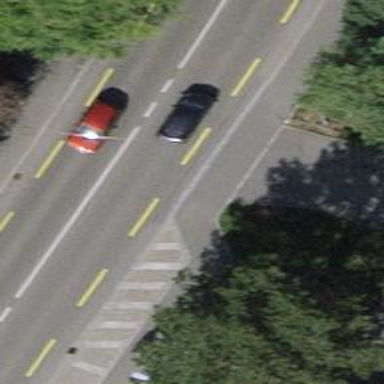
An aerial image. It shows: Unmarked crossing on the road.